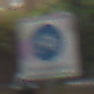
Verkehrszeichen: BeginnFahrradstrasse
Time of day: MorningAfternoon
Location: Outdoor (Urban)
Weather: Overcast
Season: NotSpecified
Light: Natural